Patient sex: M
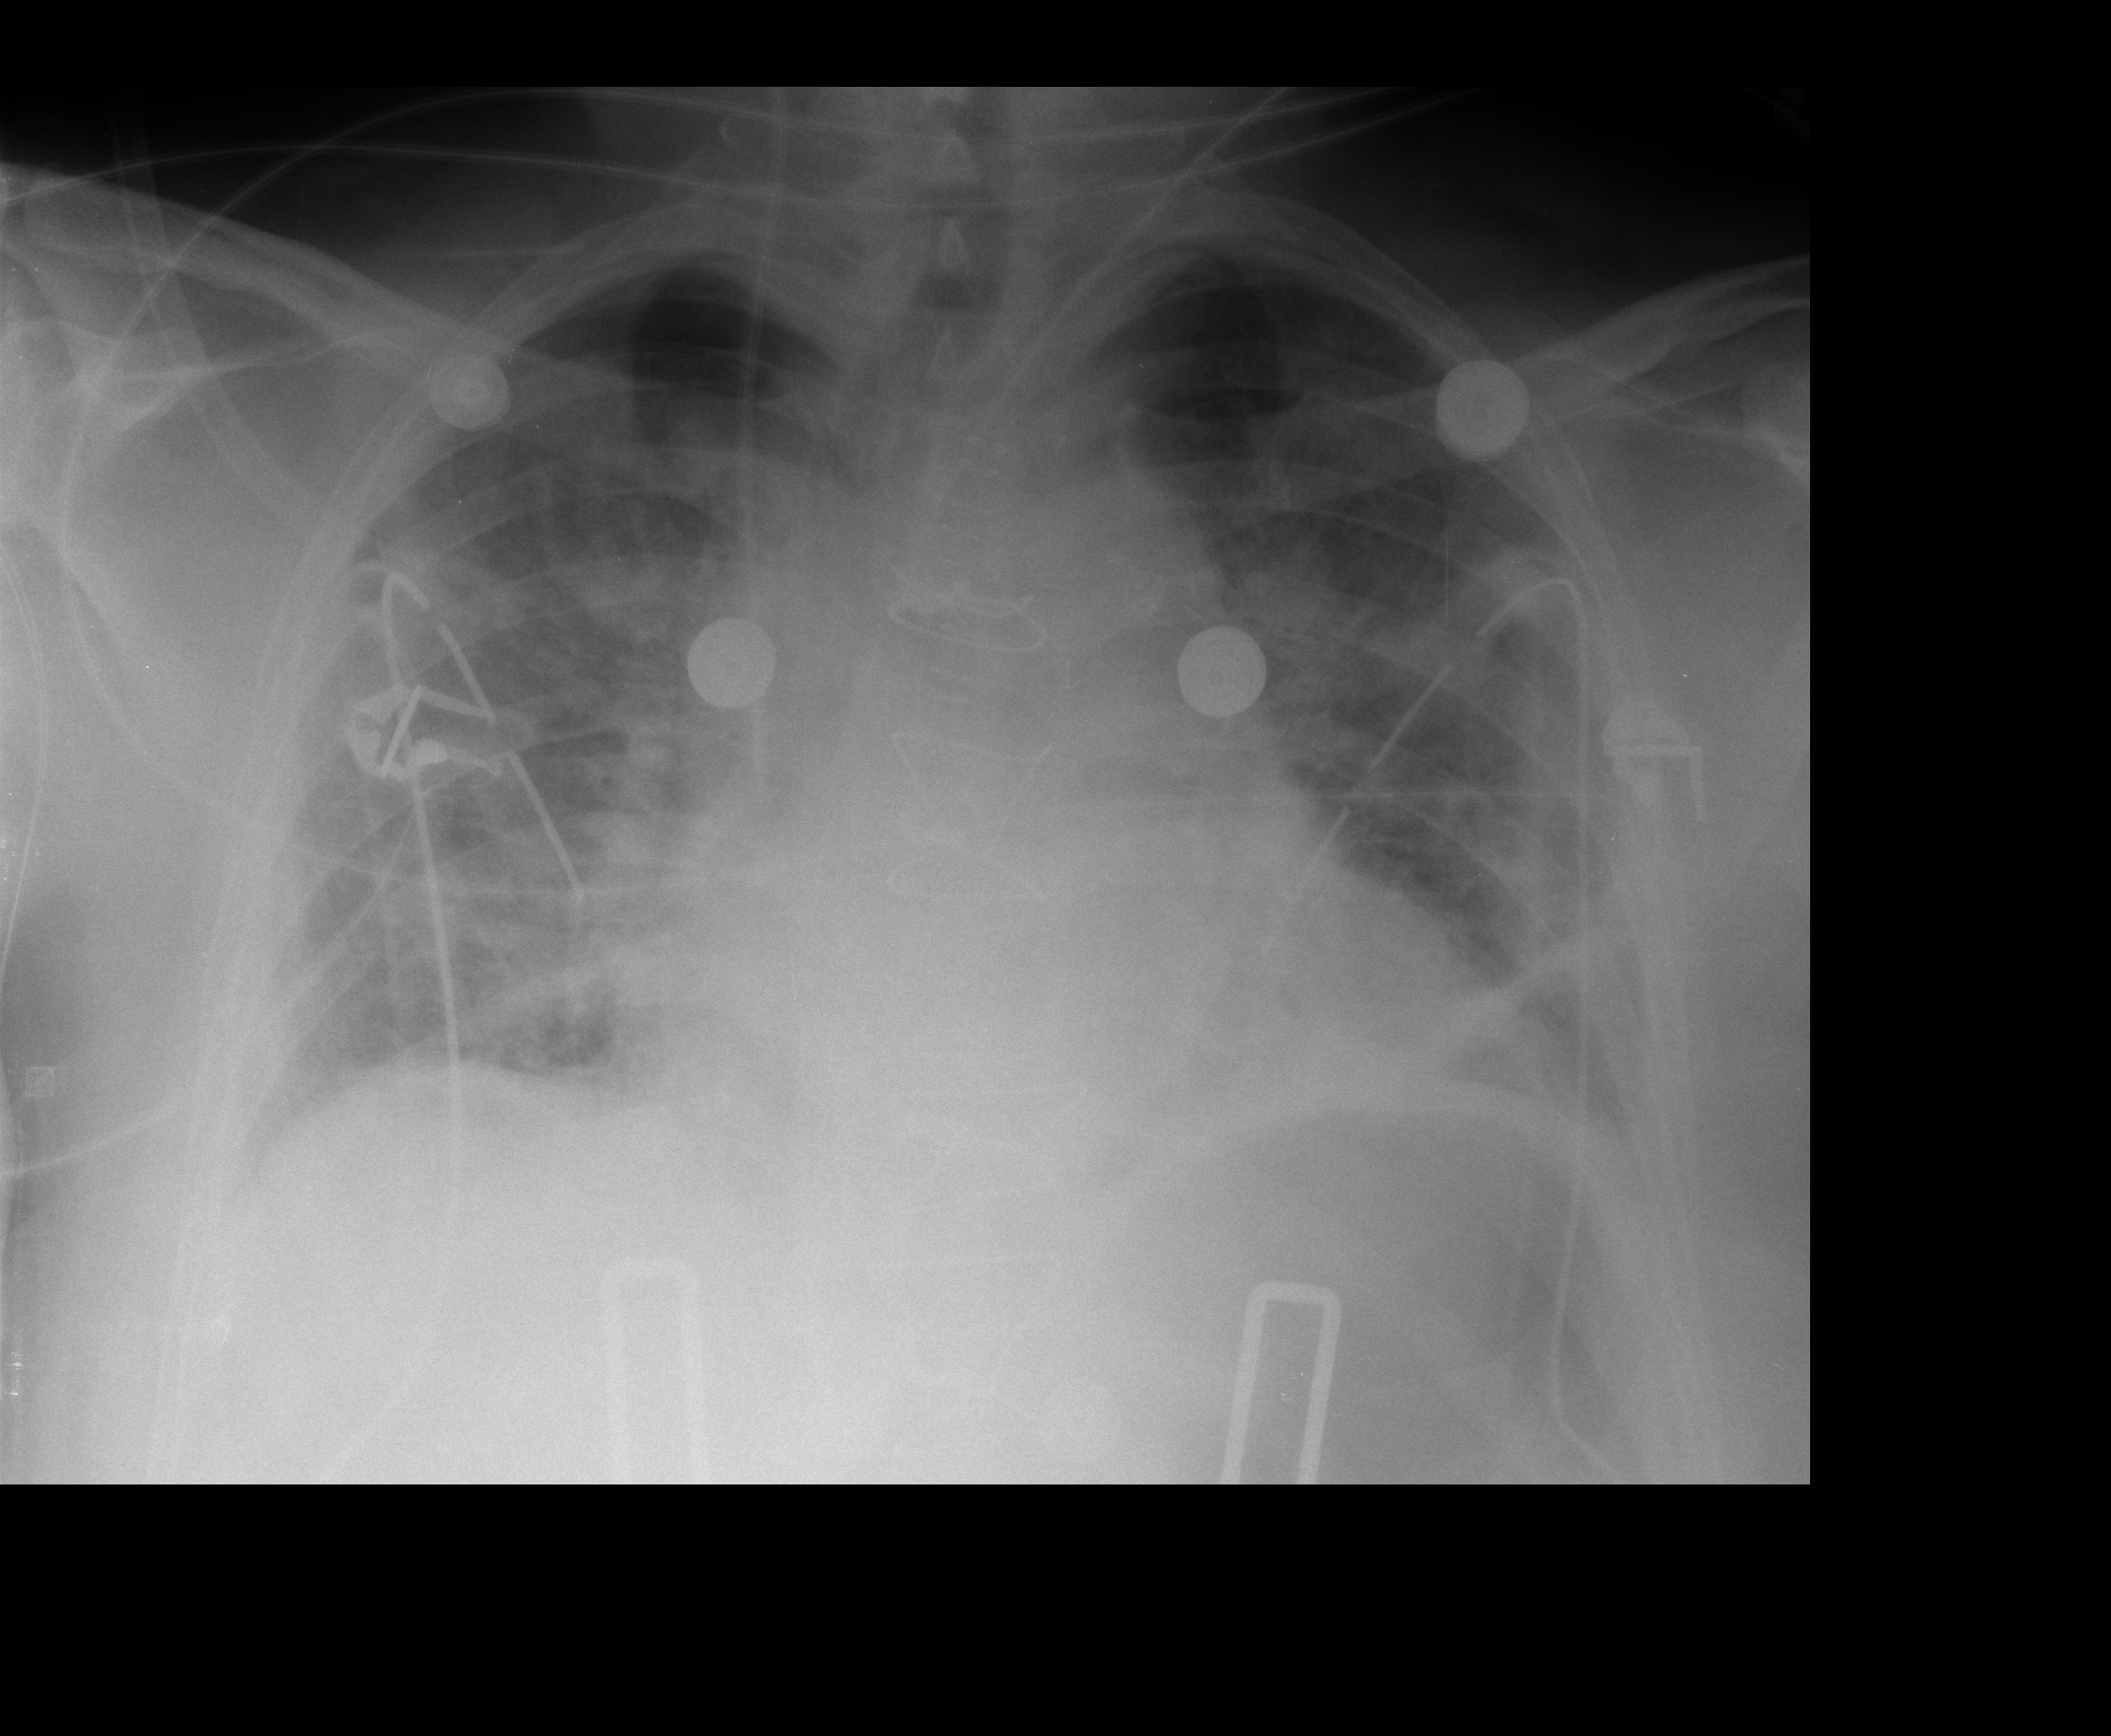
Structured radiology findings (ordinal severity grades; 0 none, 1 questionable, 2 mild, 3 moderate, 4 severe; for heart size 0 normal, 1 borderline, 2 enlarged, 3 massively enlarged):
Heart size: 1
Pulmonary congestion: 3
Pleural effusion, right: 1
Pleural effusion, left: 1
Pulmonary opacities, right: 3
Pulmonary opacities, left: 2
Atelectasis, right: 2
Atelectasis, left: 2